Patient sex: F
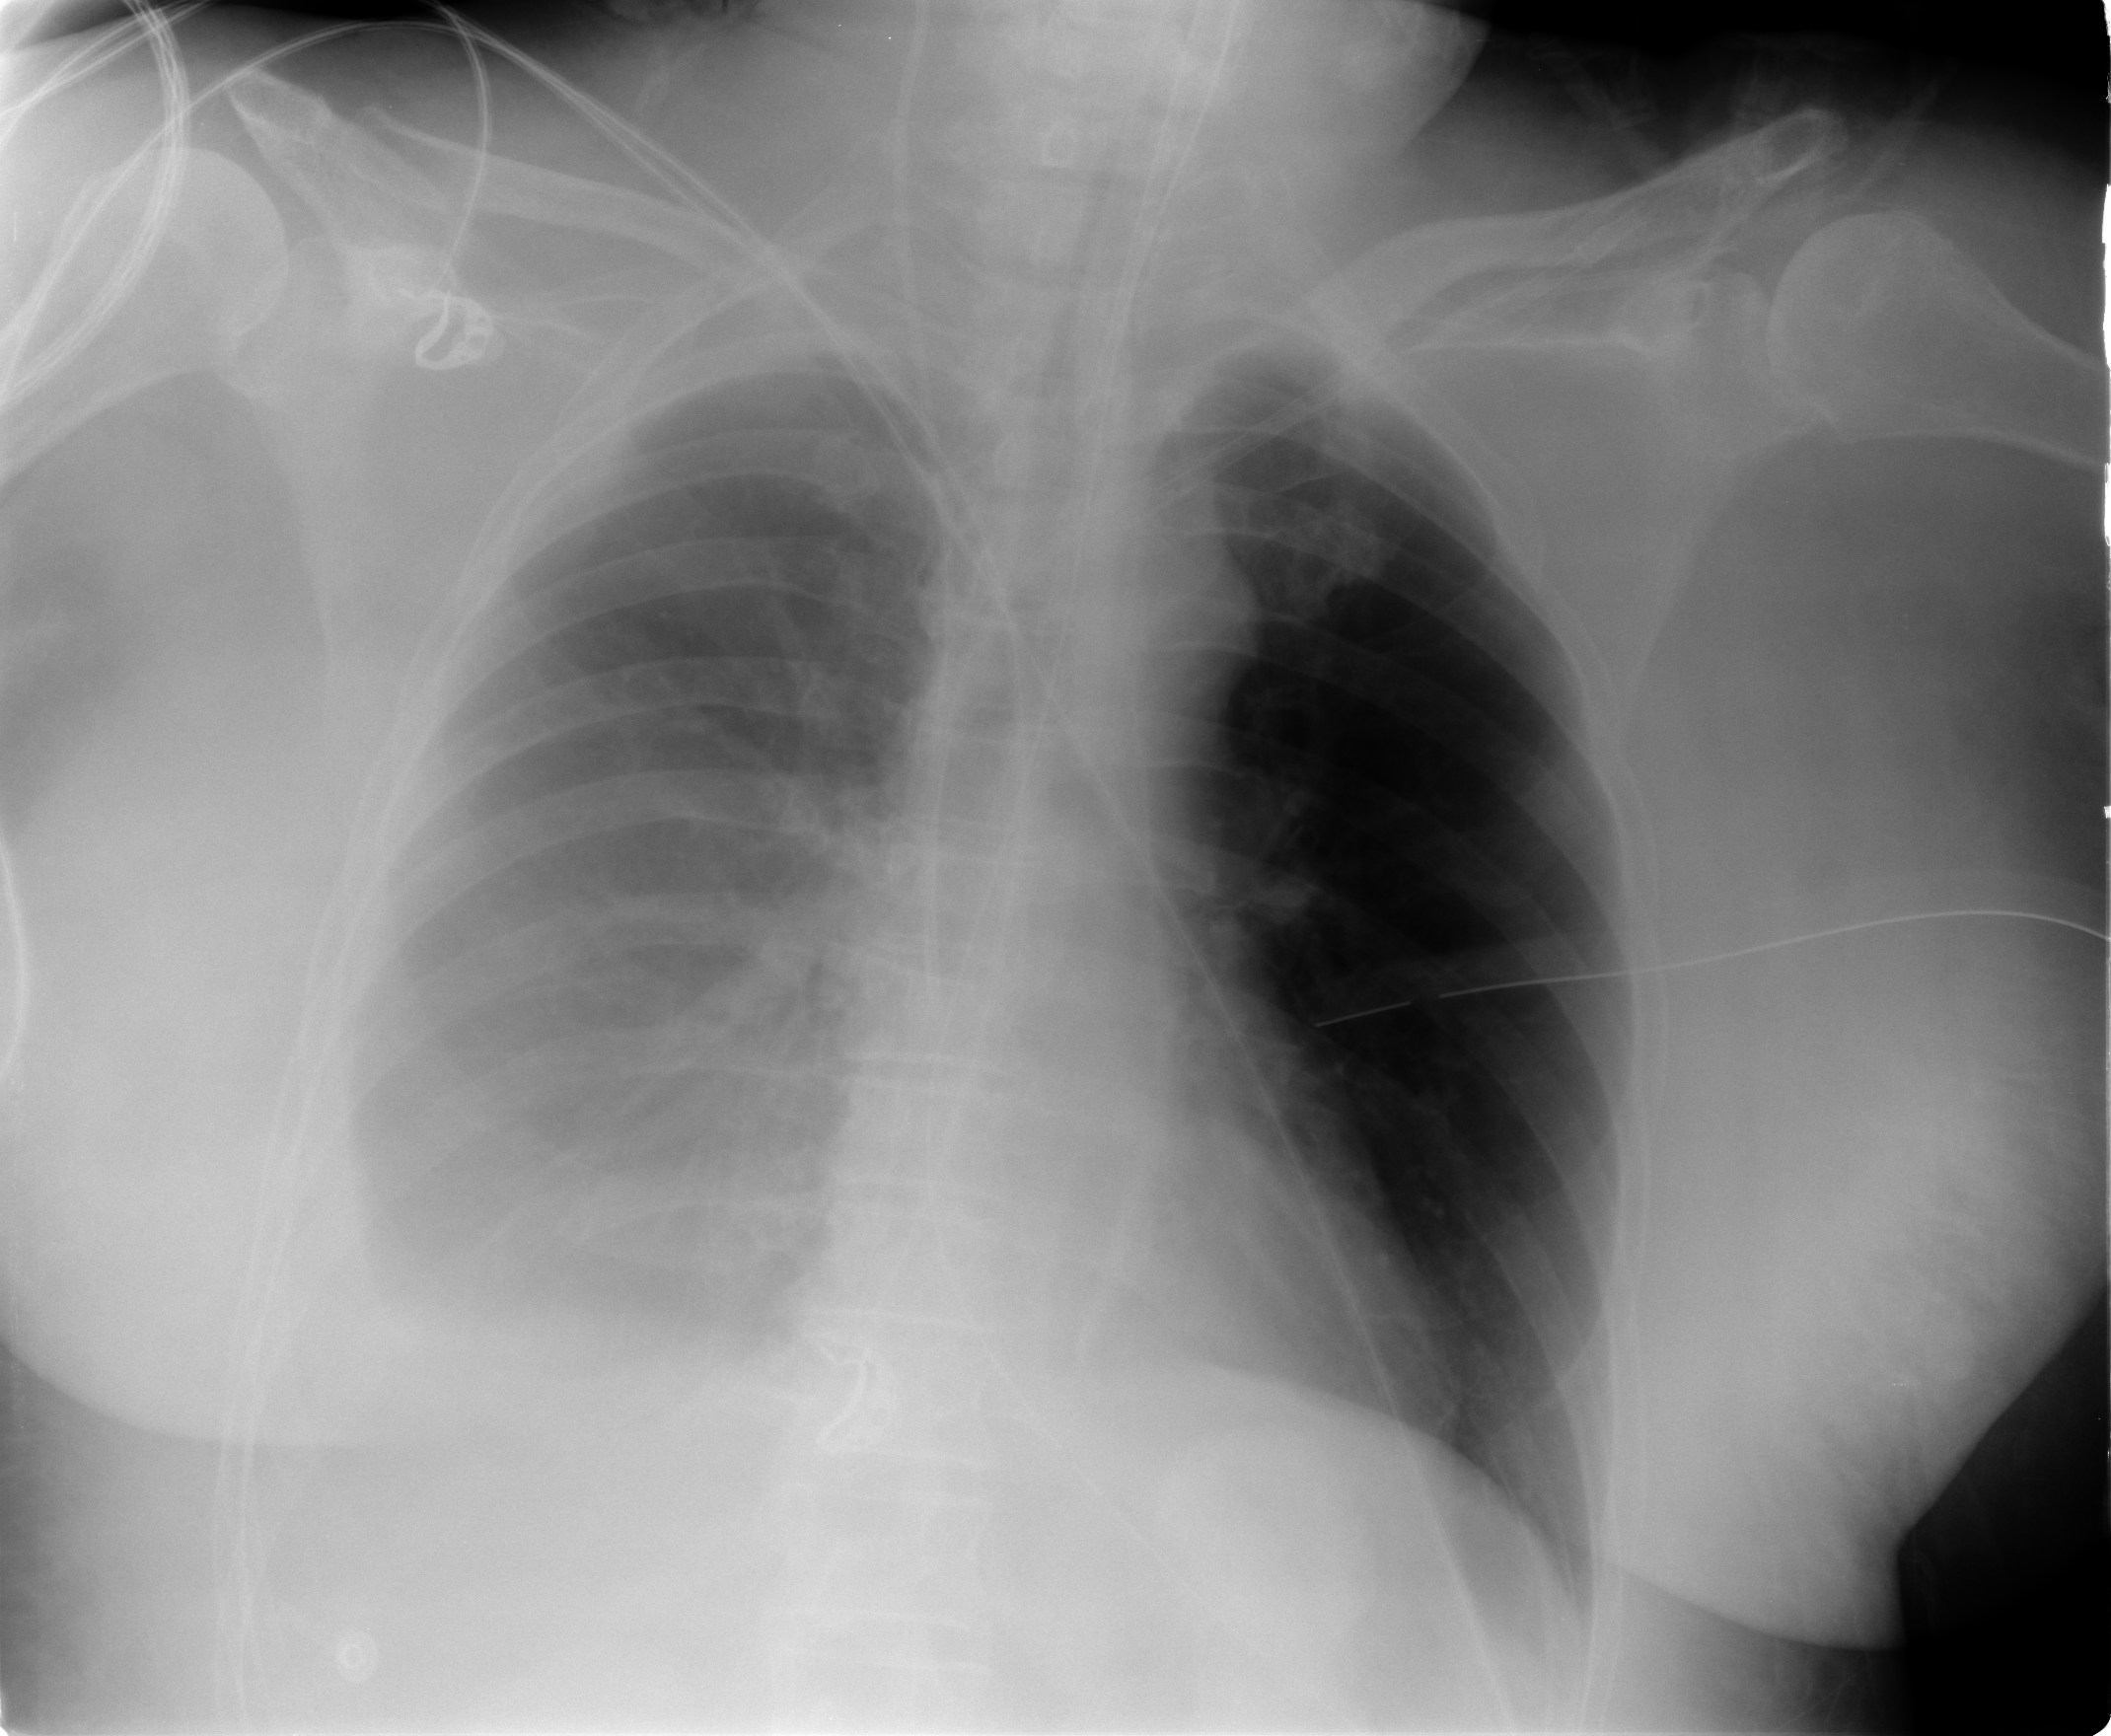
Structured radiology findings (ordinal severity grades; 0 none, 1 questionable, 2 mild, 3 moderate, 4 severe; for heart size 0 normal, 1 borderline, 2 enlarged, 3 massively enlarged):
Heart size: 0
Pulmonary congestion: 0
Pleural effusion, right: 3
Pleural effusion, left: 1
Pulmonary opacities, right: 0
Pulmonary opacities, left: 0
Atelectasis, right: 2
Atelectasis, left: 0